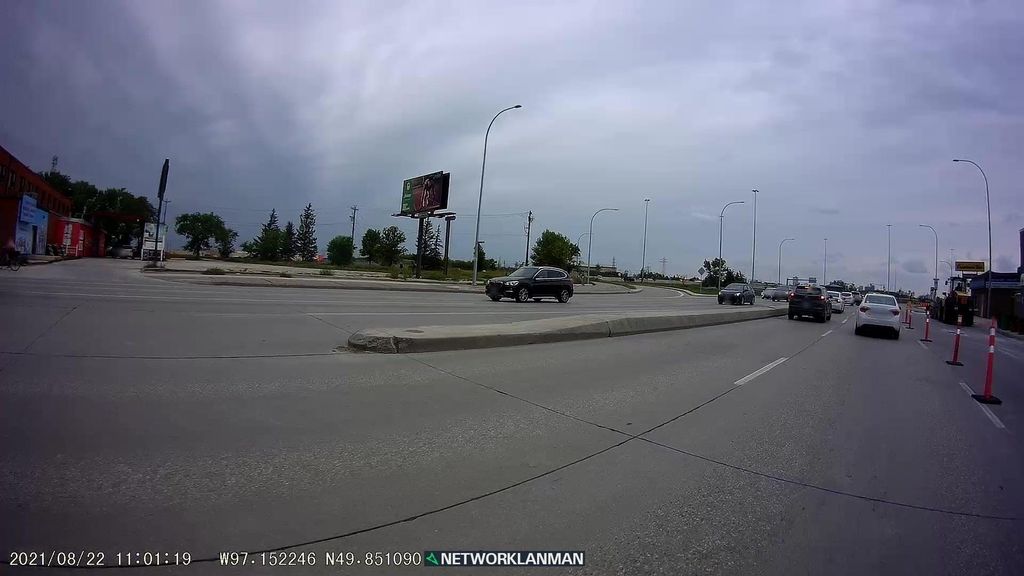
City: winnipeg